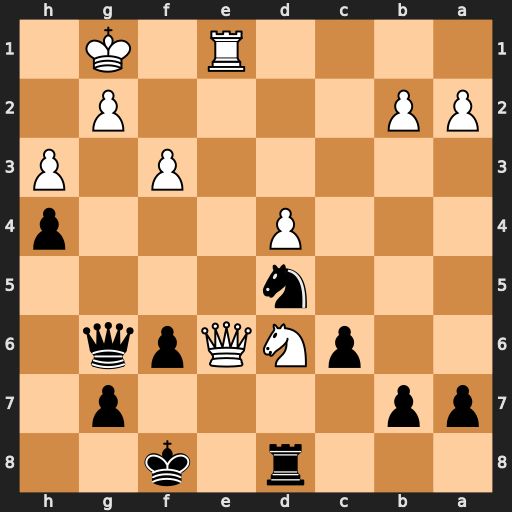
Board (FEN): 3r1k2/pp4p1/2pNQpq1/3n4/3P3p/5P1P/PP4P1/4R1K1
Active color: b
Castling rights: -
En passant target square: -
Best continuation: Nf4 Qg4 Qxg4